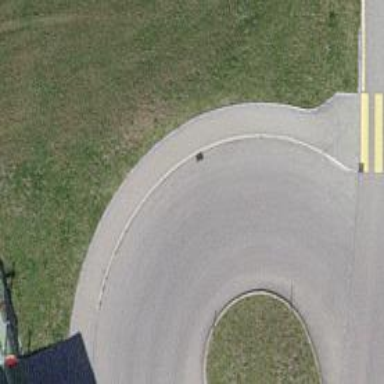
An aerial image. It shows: Driveway.